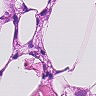
Metastatic tissue present: yes